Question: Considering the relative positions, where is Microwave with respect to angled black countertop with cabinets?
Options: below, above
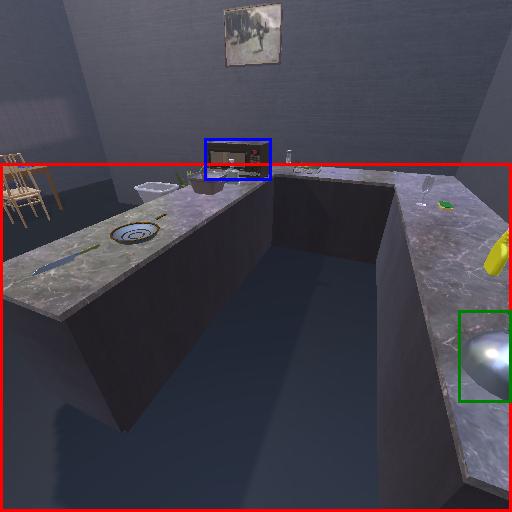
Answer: below